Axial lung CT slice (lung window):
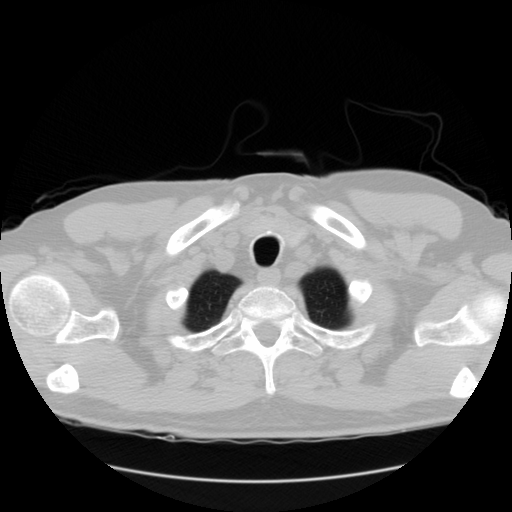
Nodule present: no